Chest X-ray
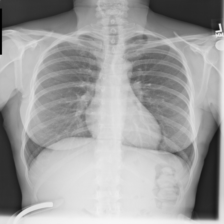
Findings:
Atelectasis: negative
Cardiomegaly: negative
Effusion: negative
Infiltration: negative
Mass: negative
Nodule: negative
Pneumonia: negative
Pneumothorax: negative
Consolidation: negative
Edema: negative
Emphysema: negative
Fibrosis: negative
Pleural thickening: negative
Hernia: negative